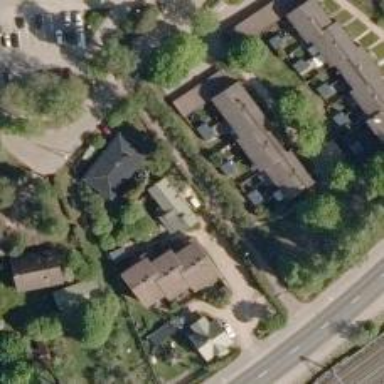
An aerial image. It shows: Terrace building.